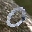
Label: 0